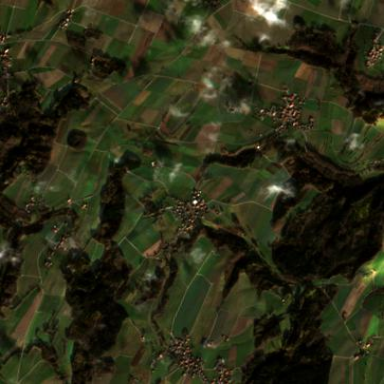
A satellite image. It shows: Picturesque farmland scene.